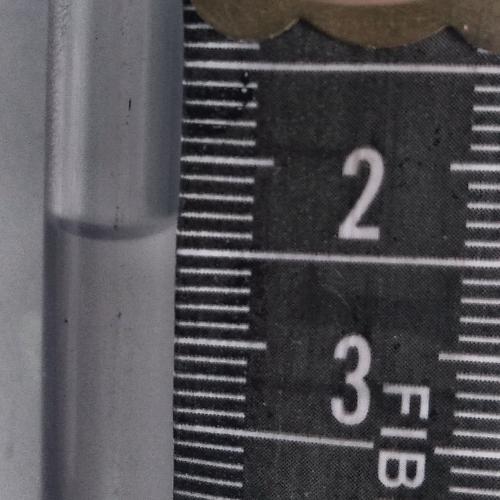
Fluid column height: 2.4 cm